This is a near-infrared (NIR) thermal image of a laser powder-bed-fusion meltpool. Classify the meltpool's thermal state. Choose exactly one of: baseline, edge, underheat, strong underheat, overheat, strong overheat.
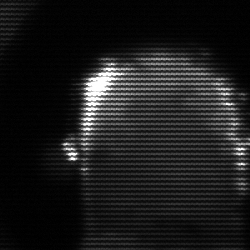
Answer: baseline